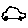
Label: car